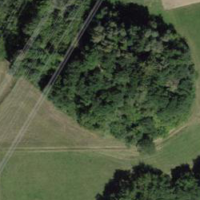
EUNIS habitat code: 41
Species observed at this site:
Primula veris